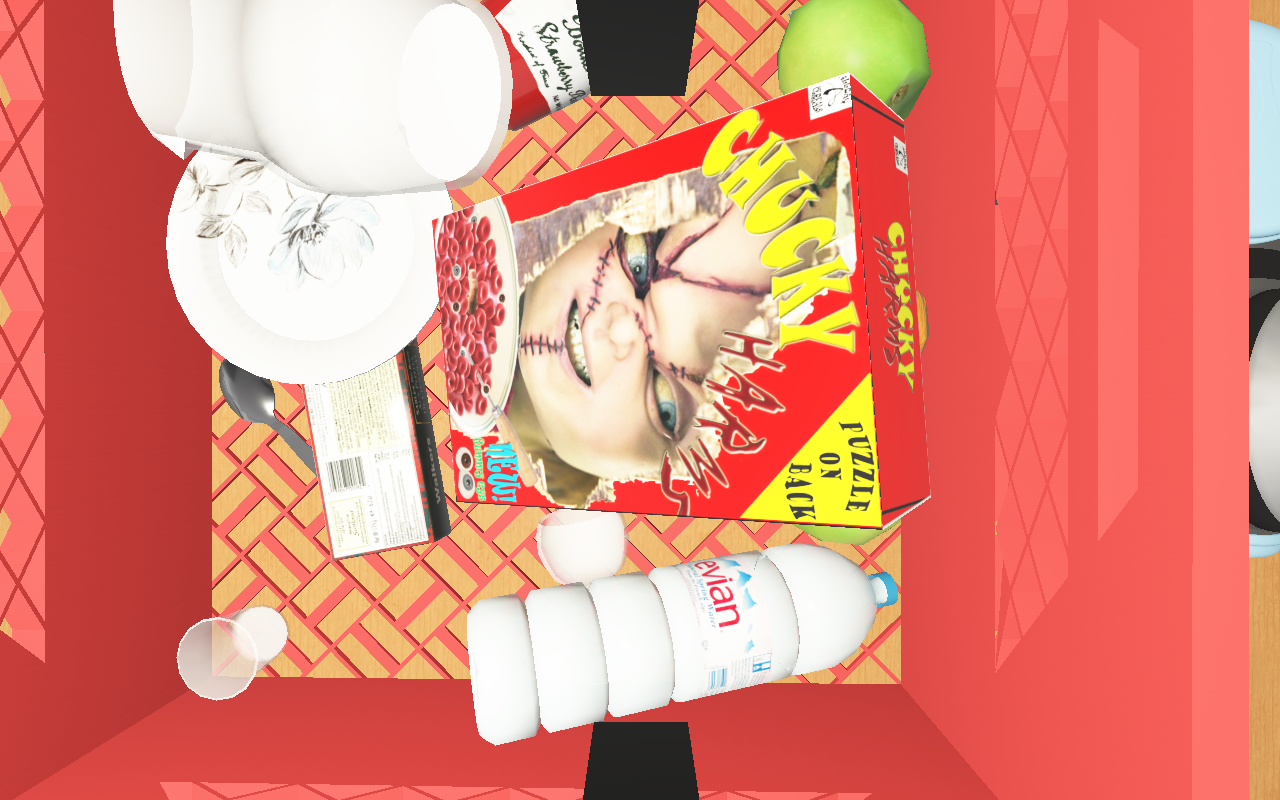
Objects in the scene:
carafe
water bottle
apple
apple
orange
orange
plate
wineglass
jam jar
cereal box